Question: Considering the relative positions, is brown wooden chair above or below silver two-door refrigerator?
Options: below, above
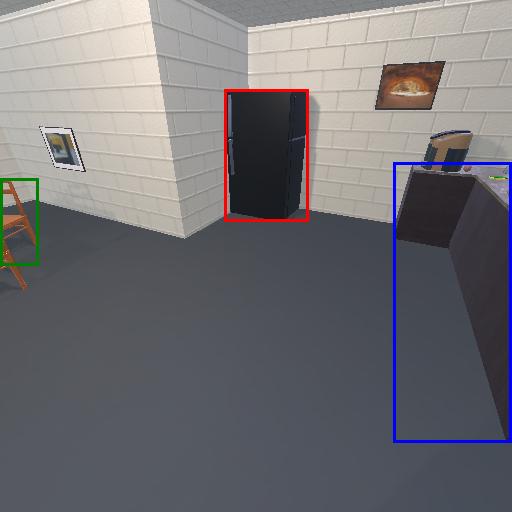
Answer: below